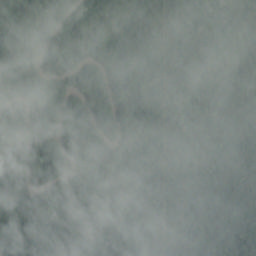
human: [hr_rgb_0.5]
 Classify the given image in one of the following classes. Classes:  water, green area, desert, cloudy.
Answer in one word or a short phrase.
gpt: cloudy